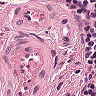
Metastatic tissue present: no